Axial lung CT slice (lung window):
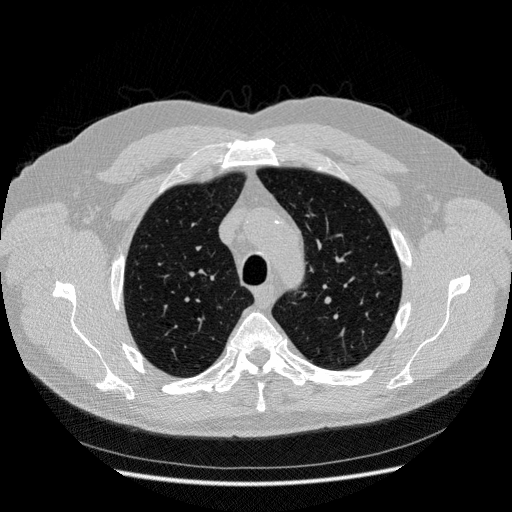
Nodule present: no